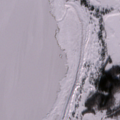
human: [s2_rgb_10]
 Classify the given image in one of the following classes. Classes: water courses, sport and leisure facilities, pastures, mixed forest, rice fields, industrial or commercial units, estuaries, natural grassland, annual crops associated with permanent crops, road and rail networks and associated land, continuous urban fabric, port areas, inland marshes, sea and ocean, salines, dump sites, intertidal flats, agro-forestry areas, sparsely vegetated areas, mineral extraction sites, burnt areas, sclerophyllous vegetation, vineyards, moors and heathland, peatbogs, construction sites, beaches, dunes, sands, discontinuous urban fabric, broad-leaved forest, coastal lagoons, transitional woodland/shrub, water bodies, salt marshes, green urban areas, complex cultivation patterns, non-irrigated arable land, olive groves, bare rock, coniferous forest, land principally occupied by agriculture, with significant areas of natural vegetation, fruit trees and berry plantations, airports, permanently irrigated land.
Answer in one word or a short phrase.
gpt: pastures, transitional woodland/shrub, sea and ocean